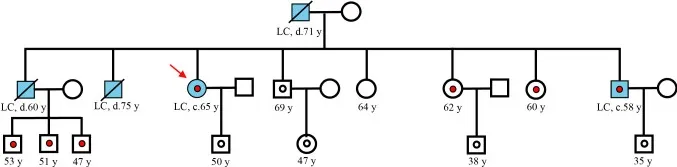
Pedigree describing the patient's personal and family history of cancer. Squares and circles denote male and female, respectively. Roman numerals indicate generations. The proband was marked with a red arrow. A small red circle indicates which family members were tested and found to carry ERCC2 frameshift mutation. A small hollow circle indicates which family members were tested and found not to carry ERCC2 frameshift mutation.
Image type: radiology (mri)